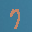
Label: 7